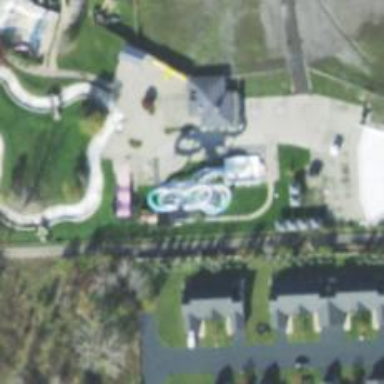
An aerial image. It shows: Water slide attraction.